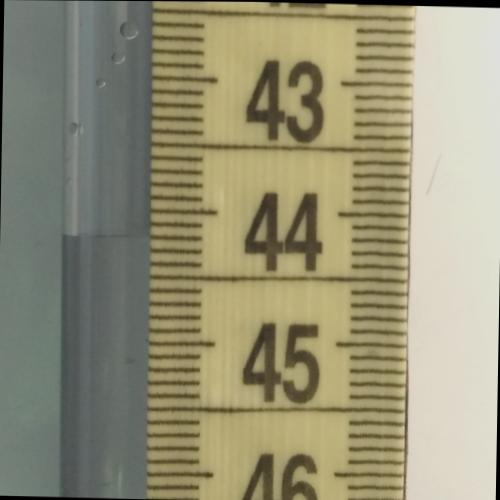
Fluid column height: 44.2 cm